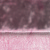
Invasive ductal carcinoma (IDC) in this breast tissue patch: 0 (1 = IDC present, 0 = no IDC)